Sex: F
Age: 58
Scanner: Avanto
Primary tumour origin: Ca Mammae
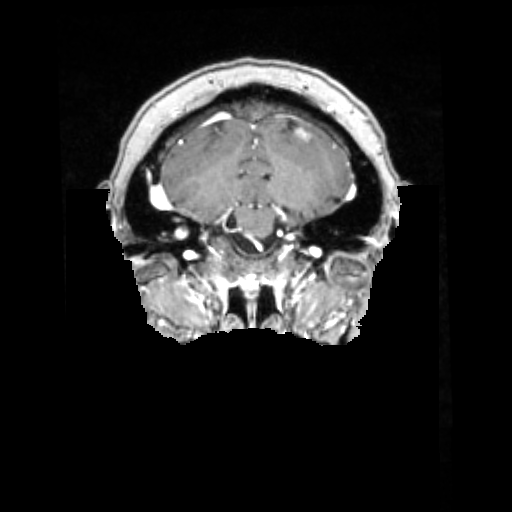
Segmented lesion volume (cc): 0.6898
Number of lesion components: 5